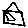
Label: house